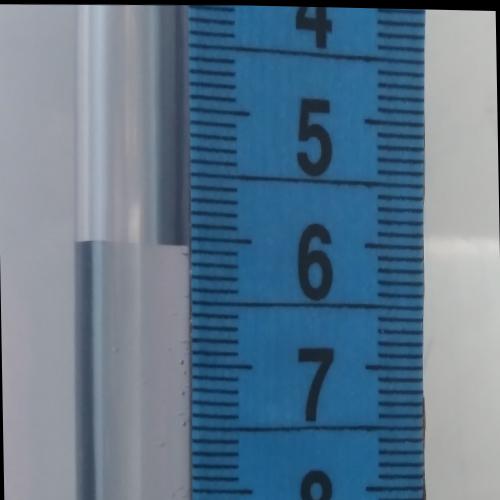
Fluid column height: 6.1 cm